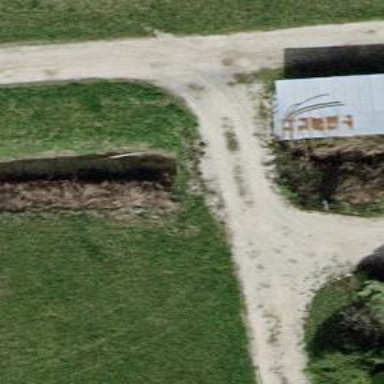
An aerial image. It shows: There is tunnel passing over ditch.